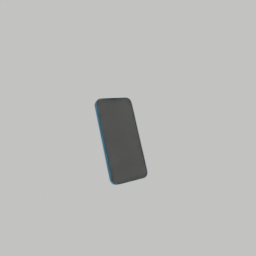
Label: electronics